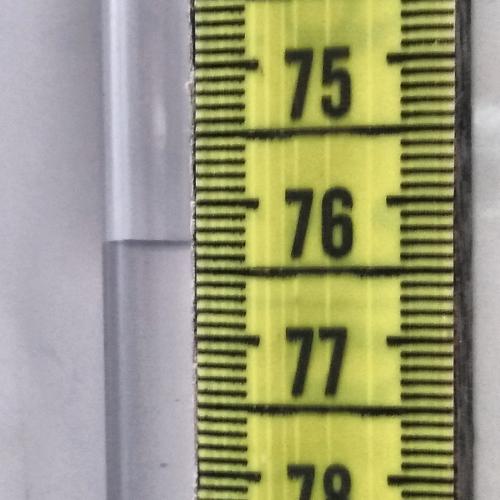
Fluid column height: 76.3 cm